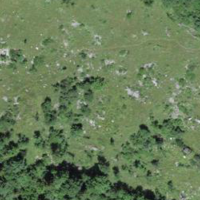
EUNIS habitat code: 23
Species observed at this site:
Euphorbia cyparissias